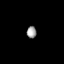
Tissue: prostate
Cell type: T cells
Senescence score: 0.2616
Nuclear area (px): 114
Mean DAPI intensity: 155.991